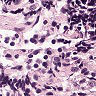
Metastatic tissue present: no